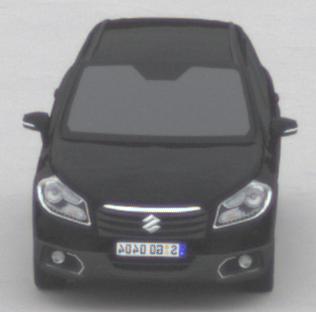
Make: Suzuki
Model: SX4 S-Cross 1.6
Detailed model: SX4 (II) S-Cross
Model produced from: 2013/10
Model produced until: 2015/08
Doors: 5
Color: black
Road condition: dry road
Daytime: midday
Contrast: low contrast